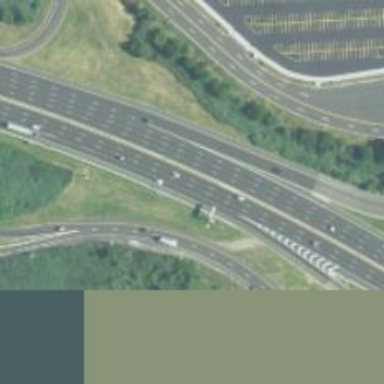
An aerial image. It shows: Motorway junction.